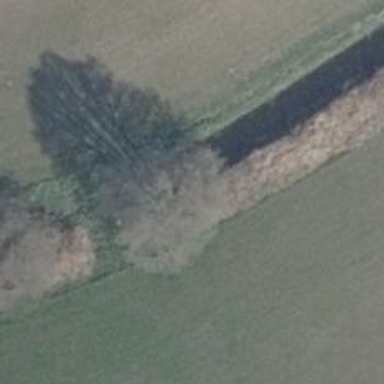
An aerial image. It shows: Row of trees in natural setting.